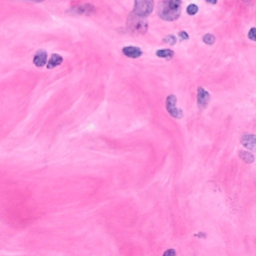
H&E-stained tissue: Breast